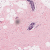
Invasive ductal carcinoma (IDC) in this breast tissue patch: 0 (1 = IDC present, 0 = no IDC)